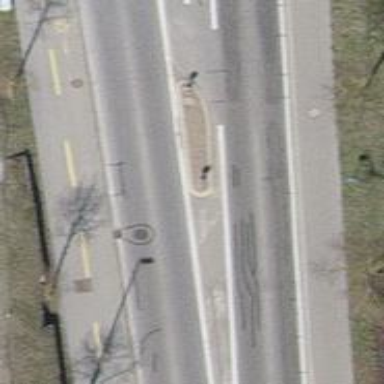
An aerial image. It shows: Kerb with raised edge.